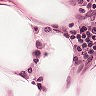
Metastatic tissue present: no